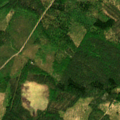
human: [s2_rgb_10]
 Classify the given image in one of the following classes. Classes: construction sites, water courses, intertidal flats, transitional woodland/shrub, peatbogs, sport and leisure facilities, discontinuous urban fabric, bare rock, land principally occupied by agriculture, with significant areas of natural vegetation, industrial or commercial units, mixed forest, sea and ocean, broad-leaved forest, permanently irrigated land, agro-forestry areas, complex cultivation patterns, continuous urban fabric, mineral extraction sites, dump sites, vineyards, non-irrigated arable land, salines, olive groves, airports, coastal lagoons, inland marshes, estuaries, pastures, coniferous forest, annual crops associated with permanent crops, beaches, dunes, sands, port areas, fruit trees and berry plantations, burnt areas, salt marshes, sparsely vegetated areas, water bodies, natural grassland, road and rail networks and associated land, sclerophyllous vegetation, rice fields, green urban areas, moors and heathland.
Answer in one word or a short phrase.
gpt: broad-leaved forest, coniferous forest, mixed forest, transitional woodland/shrub